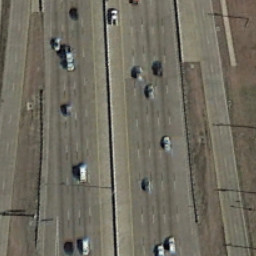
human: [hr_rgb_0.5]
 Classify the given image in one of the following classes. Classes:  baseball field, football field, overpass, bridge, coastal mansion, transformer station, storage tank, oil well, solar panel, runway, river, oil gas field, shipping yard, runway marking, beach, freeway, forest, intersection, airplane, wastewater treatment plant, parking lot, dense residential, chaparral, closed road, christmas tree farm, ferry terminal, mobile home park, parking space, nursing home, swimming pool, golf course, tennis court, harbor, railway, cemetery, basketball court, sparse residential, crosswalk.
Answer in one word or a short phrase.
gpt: freeway